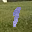
Label: 1